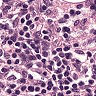
Metastatic tissue present: no